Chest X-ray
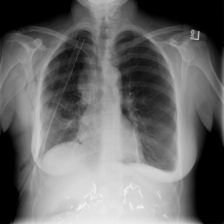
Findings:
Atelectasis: negative
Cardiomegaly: negative
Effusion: positive
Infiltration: negative
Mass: positive
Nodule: negative
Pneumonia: negative
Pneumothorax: positive
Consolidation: negative
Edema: negative
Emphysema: negative
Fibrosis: negative
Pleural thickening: negative
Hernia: negative